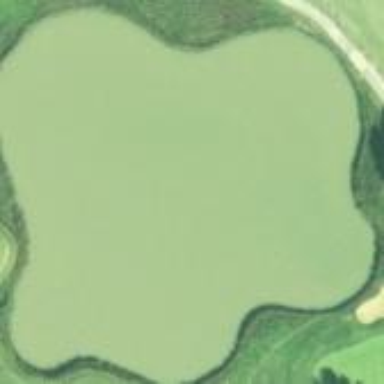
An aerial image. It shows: Water hazard on golf course.